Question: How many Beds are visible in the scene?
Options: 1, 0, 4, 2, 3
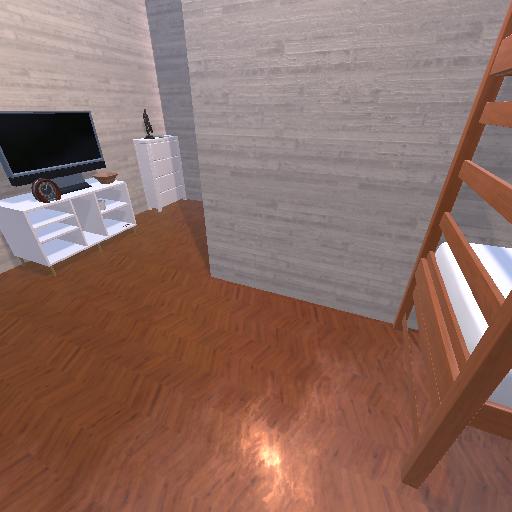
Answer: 1